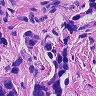
Metastatic tissue present: yes